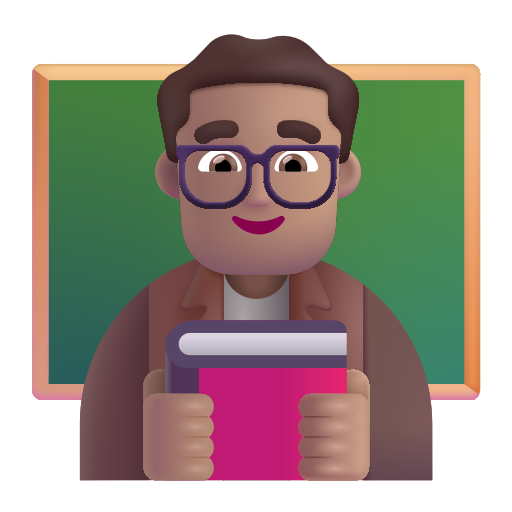
man teacher color